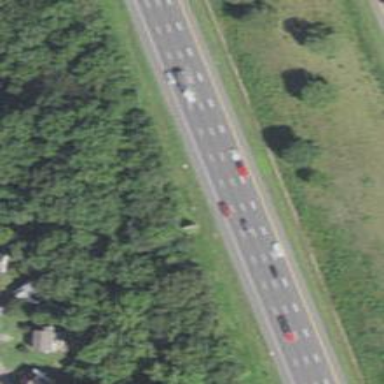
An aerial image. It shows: Asphalt motorway.